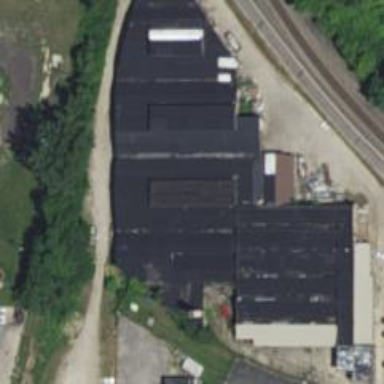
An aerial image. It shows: Warehouse building.